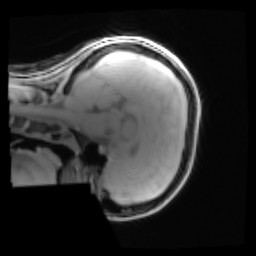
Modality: PDw
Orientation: sagittal
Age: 22
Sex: female
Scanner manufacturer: siemens
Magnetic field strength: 3 T
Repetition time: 0.25 s
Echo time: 0.00103 s